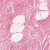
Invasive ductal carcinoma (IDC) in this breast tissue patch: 0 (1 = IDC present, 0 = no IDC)